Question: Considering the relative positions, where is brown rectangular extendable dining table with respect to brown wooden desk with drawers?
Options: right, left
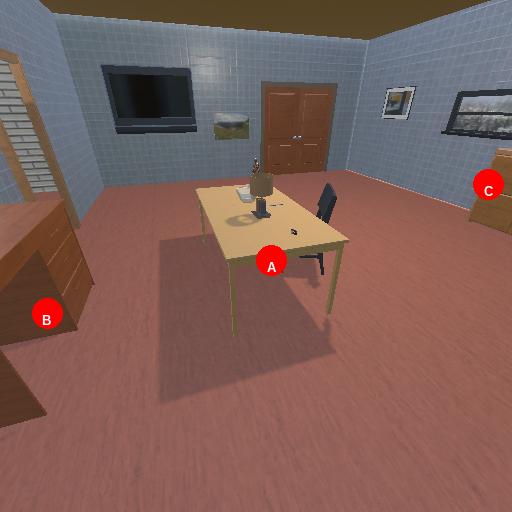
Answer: right